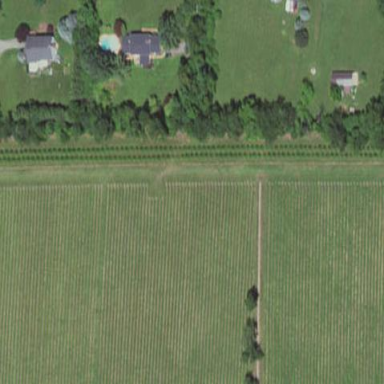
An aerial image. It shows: Vineyard where grapes are grown.